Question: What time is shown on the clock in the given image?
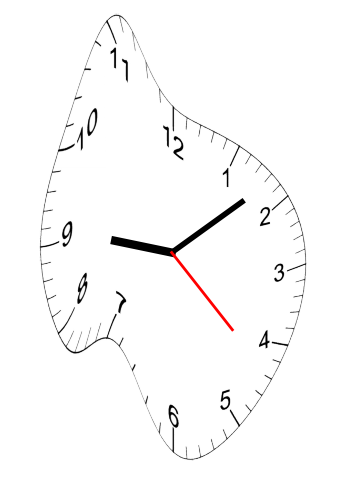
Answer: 09:08:22